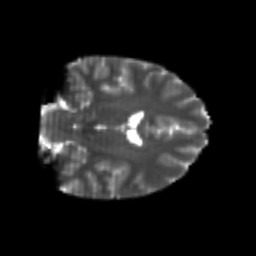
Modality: T2w
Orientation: coronal
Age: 21
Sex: female
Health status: healthy
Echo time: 0.074 s